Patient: sex M, age 66
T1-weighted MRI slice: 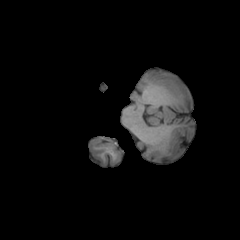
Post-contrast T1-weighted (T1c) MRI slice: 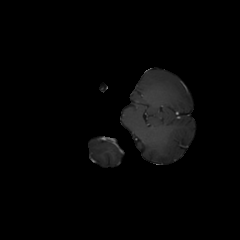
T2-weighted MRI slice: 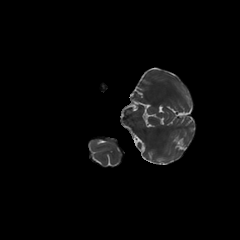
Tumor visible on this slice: no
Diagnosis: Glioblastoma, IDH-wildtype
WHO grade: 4